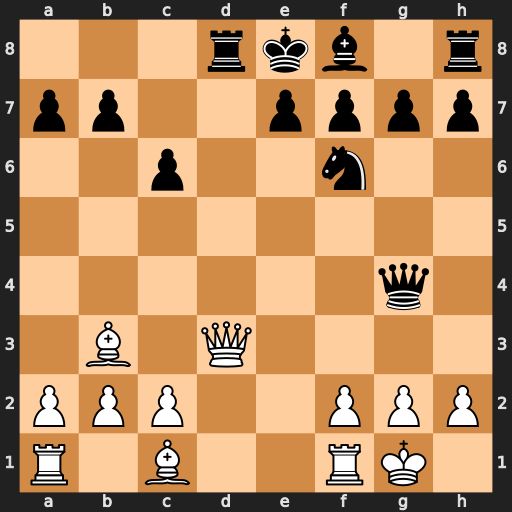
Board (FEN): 3rkb1r/pp2pppp/2p2n2/8/6q1/1B1Q4/PPP2PPP/R1B2RK1
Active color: w
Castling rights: k
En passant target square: -
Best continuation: Bxf7+ Kxf7 Qxd8